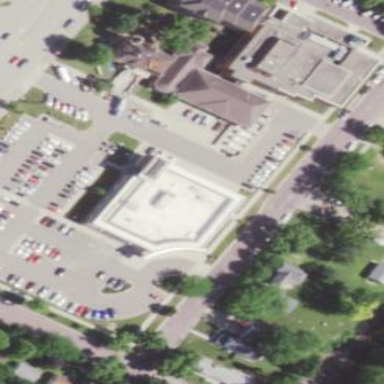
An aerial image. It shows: Government office building.